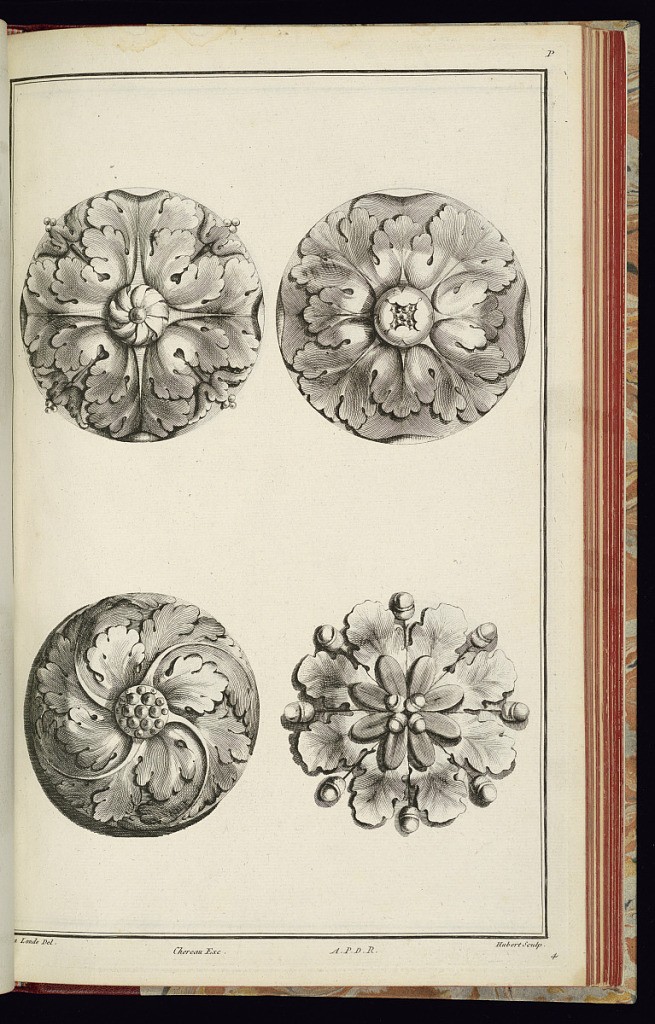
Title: Rosette Designs
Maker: Richard de Lalonde, French, active 1780–96
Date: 1785-1788
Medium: Etching on off-white laid paper
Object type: Print
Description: Four rosette designs. The rosettes are all round; at bottom left, the rosette has swirling acanthus leaves, at bottom right, protruding acorns. The plate is signed and numbered.